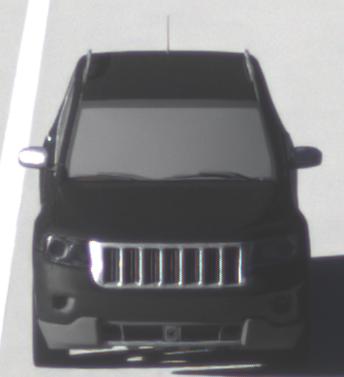
Make: Jeep
Model: Grand Cherokee
Detailed model: WK2
Model produced from: 2010
Model produced until: 2021
Doors: 5
Color: black
Road condition: dry road
Daytime: morning or afternoon
Contrast: medium contrast